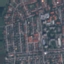
Label: Residential